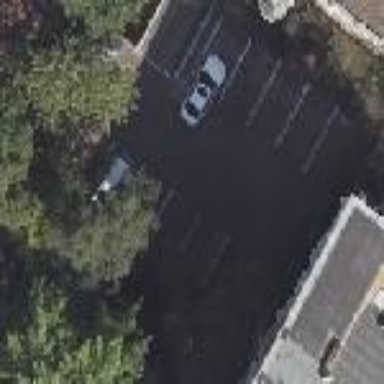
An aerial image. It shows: Parking area with surface.